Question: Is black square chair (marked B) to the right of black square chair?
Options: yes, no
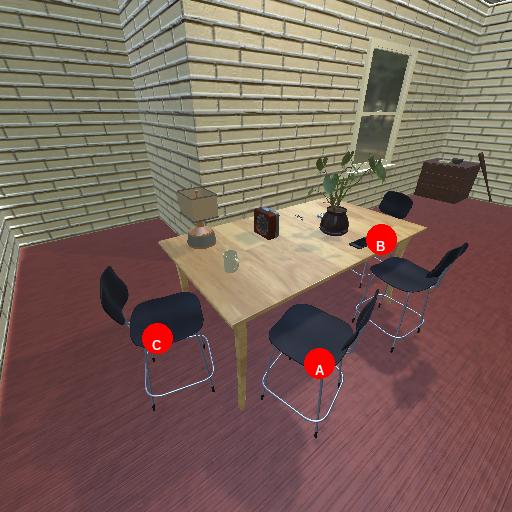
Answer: yes